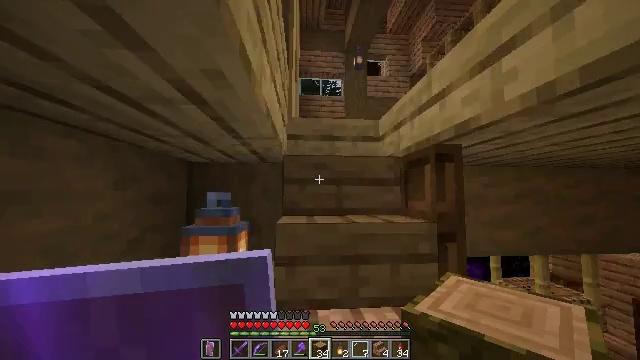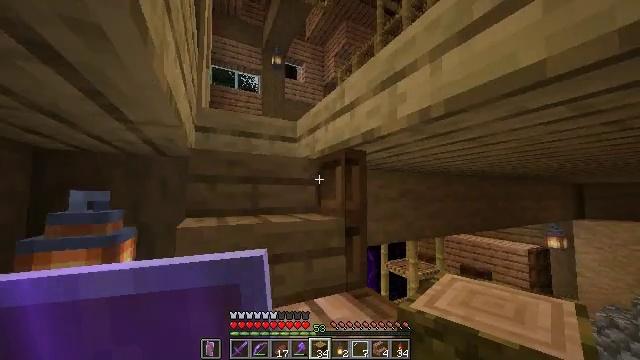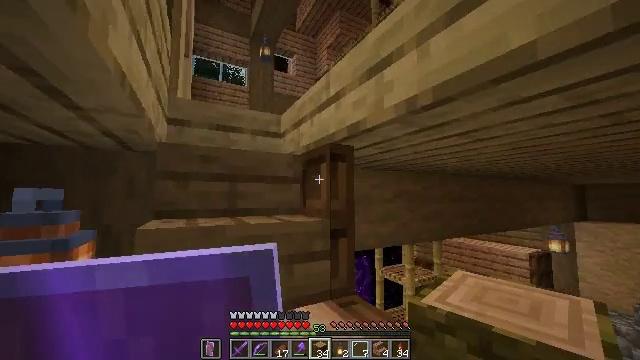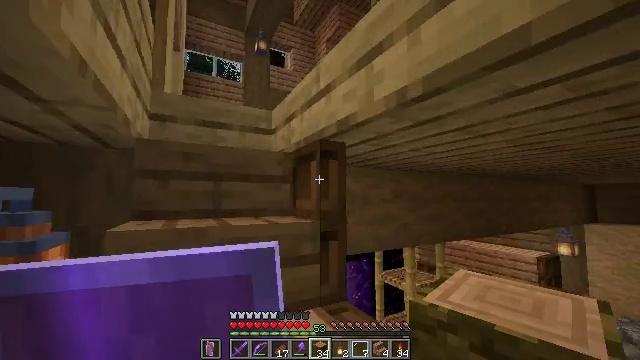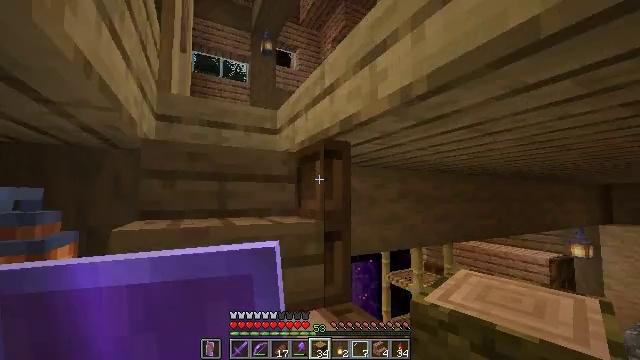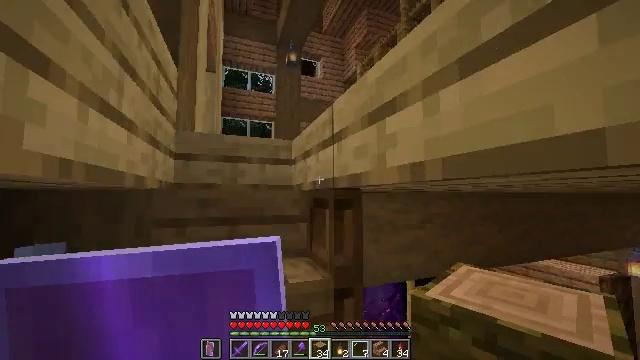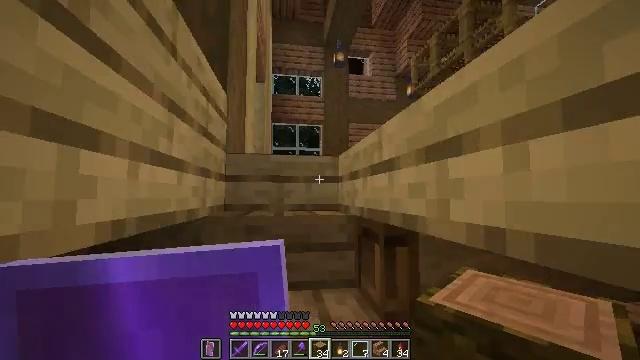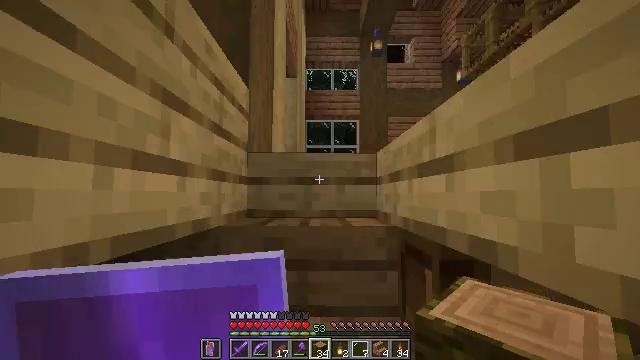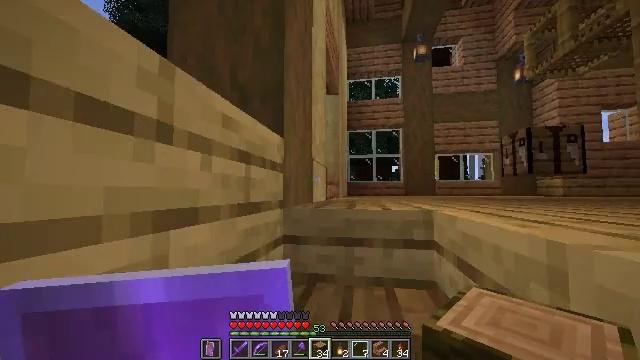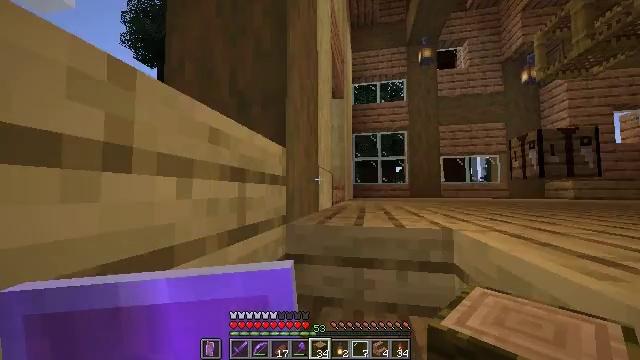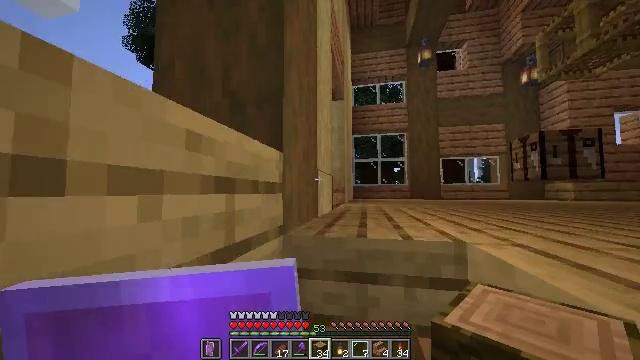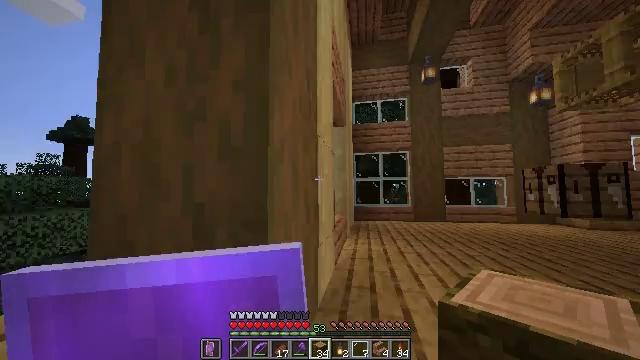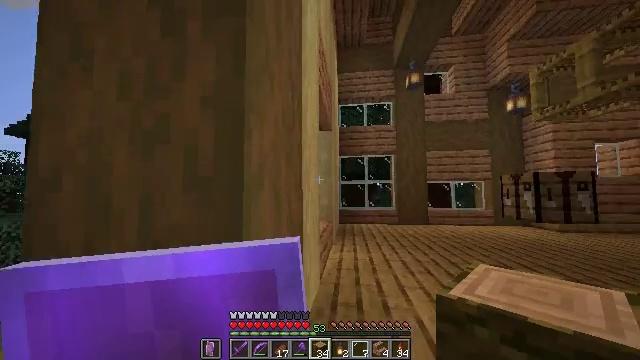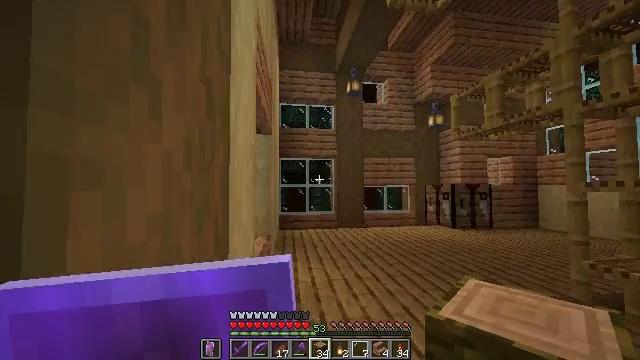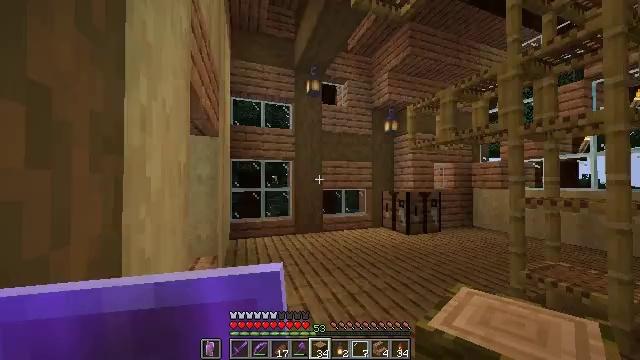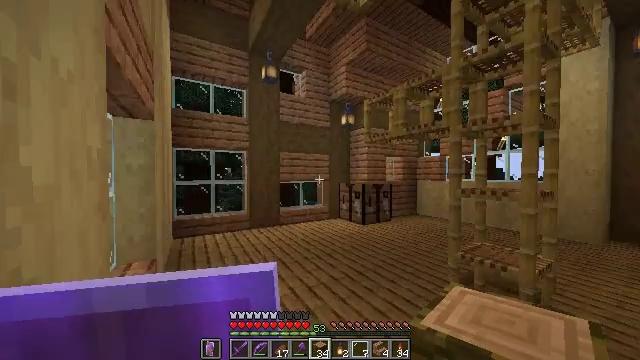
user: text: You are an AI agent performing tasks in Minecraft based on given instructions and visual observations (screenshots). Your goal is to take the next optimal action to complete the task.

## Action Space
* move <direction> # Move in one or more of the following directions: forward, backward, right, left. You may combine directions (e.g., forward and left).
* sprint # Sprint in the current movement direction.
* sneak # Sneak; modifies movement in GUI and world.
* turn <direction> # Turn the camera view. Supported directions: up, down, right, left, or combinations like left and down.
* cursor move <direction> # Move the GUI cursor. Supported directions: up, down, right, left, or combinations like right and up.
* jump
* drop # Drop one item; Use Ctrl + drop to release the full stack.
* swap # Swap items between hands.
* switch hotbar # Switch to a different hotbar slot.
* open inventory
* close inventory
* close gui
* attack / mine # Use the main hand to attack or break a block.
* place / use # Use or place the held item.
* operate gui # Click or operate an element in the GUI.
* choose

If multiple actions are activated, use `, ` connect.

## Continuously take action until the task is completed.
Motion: motion action
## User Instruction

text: Mine dark oak slab.
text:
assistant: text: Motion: move forward, sprint, turn right
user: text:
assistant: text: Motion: move forward, sprint, turn right
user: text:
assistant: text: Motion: move forward, sprint
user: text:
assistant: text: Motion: move forward, sprint, turn left
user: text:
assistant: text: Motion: move forward, sprint, turn left
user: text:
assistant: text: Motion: move forward, sprint, turn left
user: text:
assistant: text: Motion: move forward, sprint, turn left
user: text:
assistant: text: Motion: move forward, sprint, turn left
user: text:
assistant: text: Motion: move forward, sprint, turn left
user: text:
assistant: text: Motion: move forward, sprint
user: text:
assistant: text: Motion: move forward, sprint
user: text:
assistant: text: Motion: move forward, sprint, turn right
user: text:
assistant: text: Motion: move forward, sprint, turn right and down
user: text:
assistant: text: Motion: move forward, sprint, turn right and down
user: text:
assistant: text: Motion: move forward, sprint, turn right and down
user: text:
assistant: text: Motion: move forward, sprint, turn right and down
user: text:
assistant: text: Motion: move forward, sprint, turn right and down
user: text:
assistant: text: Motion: move forward, sprint, turn right and down
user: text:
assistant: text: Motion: move forward, sprint, turn right and down
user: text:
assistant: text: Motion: move forward, sprint, turn right
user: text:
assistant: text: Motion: move forward, sprint, turn right
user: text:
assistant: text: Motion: move forward, sprint
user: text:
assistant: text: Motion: move forward, sprint
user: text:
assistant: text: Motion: move forward, sprint, turn right
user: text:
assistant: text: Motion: move forward, sprint, turn right
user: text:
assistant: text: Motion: move forward, sprint, turn right
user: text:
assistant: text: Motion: move forward, sprint, turn right
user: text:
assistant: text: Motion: move forward, sprint, turn right
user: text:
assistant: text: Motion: move forward, sprint, turn right
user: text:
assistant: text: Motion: move forward, sprint